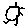
Label: sun